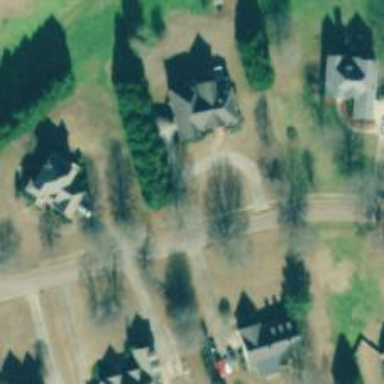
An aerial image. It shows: Driveway leading to service road.